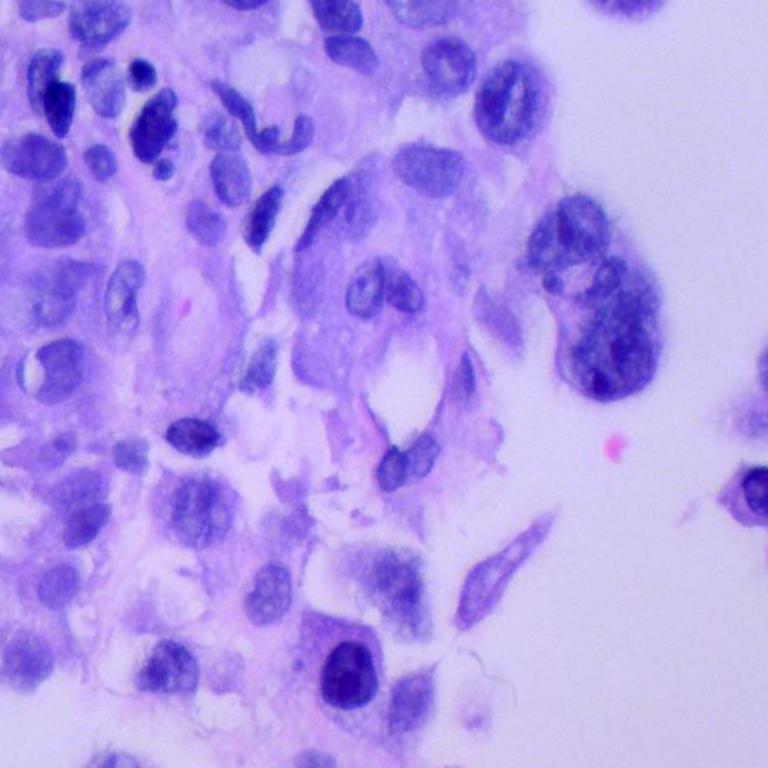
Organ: lung
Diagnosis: adenocarcinomas